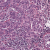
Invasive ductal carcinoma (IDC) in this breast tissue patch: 1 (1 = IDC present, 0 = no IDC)